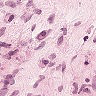
Metastatic tissue present: no